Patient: sex F, age 44
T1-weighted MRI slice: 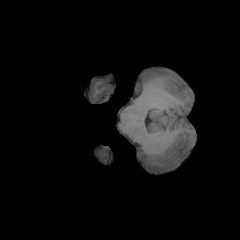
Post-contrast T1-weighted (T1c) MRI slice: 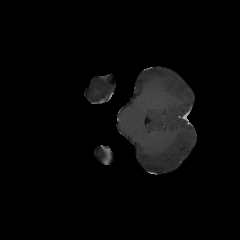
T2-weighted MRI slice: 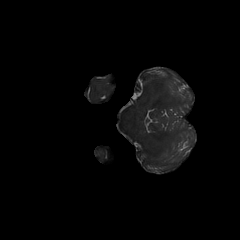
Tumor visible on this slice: no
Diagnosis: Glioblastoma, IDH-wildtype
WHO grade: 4